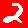
Digit: 2